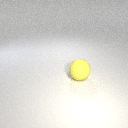
large yellow rubber sphere